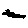
Label: zigzag